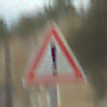
Verkehrszeichen: Gefahrenstelle
Umgebung: Outdoor, Suburban
Tageszeit: MorningAfternoon
Wetter: PartlyCloudy
Licht: Natural
Jahreszeit: NotSpecified
Kontrast: LowContrast